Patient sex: M
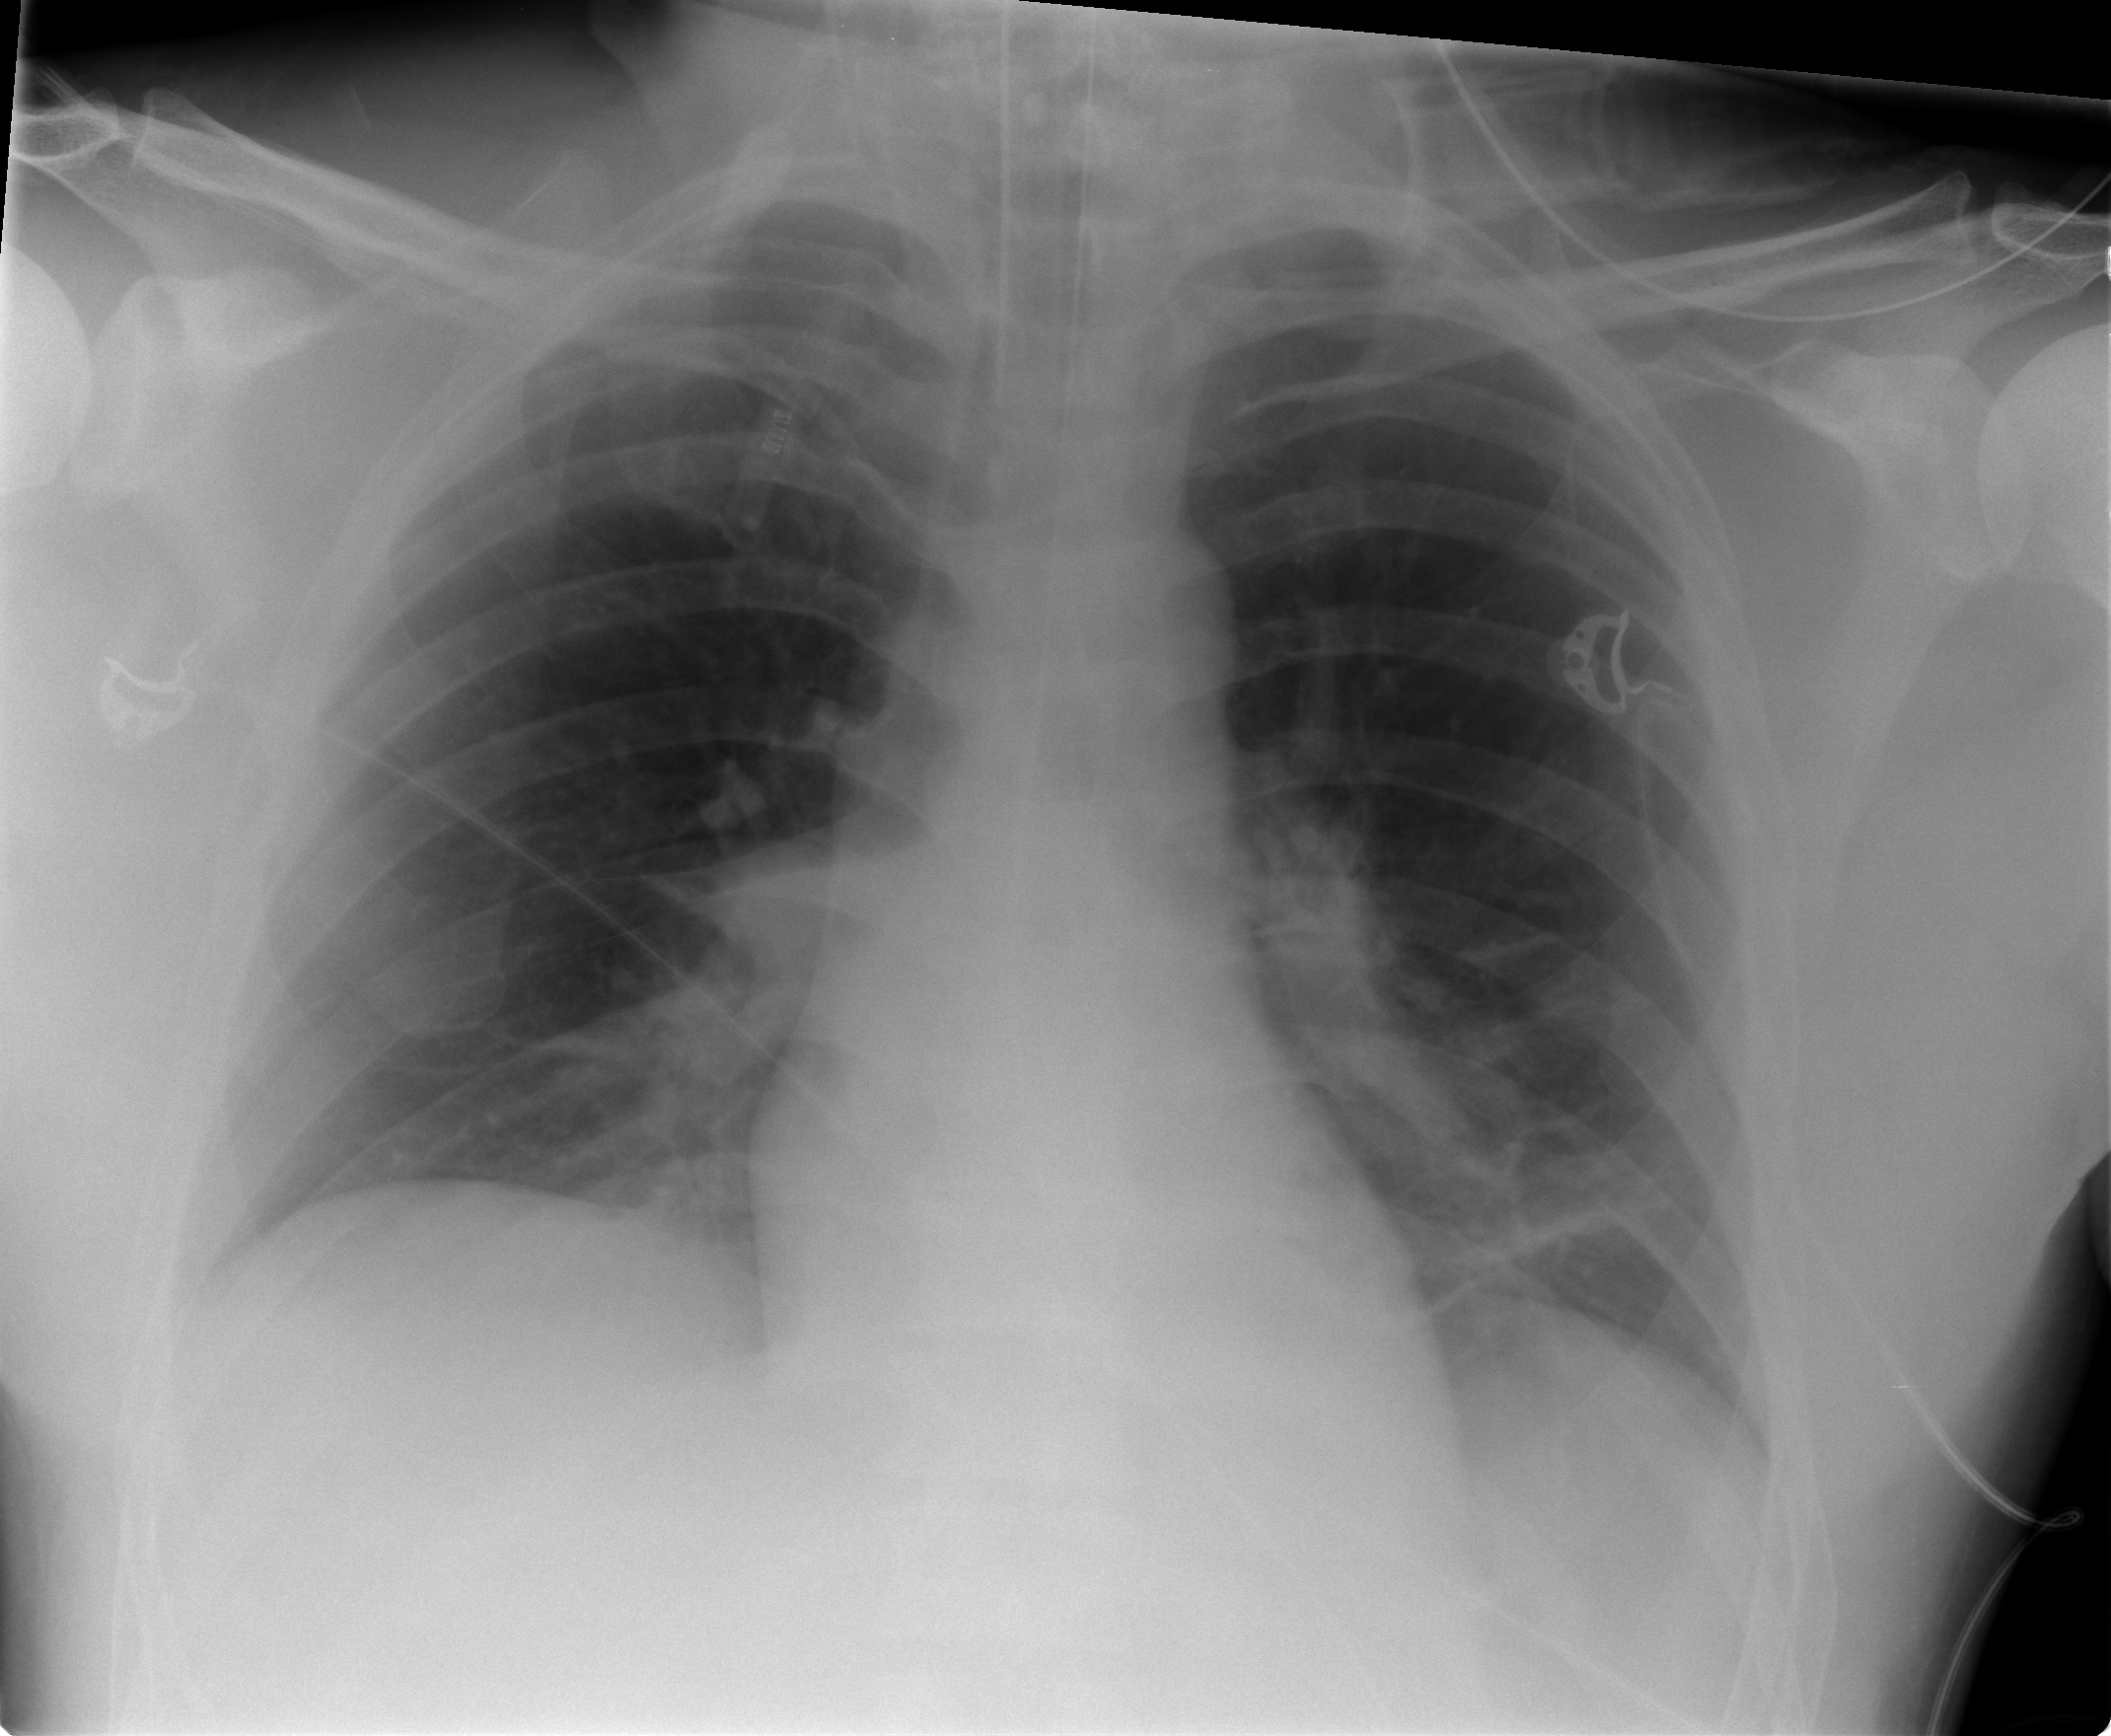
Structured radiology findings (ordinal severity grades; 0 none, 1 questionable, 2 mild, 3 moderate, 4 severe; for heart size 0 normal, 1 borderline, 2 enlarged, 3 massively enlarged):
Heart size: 0
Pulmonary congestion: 0
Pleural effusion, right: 0
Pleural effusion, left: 0
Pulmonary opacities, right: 0
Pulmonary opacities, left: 0
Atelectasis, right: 2
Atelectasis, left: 2